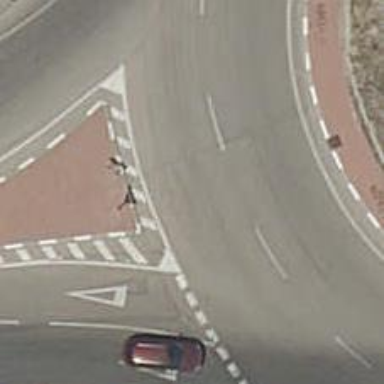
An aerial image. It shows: Roundabout at primary highway.